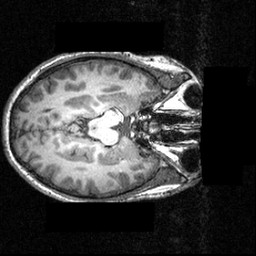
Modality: T1w
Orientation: axial
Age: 23
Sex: male
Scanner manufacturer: siemens
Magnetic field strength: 3.951 T
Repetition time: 1.5 s
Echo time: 0.00335 s